Question:
This is what each step is doing right now:
1 . I paste a column of names from excel
2 . Organizes them in a list ... e.g. ['a','b','c']
3 . I select a text file on the finder item which is an input in the 2nd python script (#4) but the problem is that I also need the list generated from #2 in my script
4 . This script is supposed to use the list from #2 and the file selected by #3
When I didn't have #3 in there it was working fine because I used the sys.argv<URL> to get the variable to transfer but i don't know how to skip feeding that into "Ask for Finder Item" and straight into #4
'''
my_list = sys.argv[1] #from step 2
my_file = sys.argv[2] #selected from step 3
'''
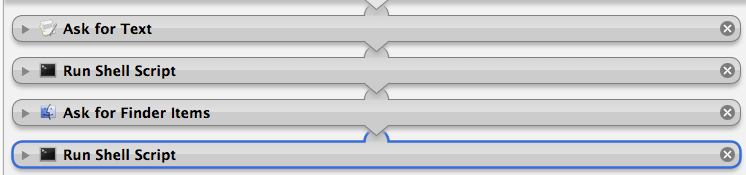
Answer: Unless you select "Ignore this action's input" in #3, it will just append the selected file(s) to output from script #2 as its output, so script #4 will get them.
The problem is that you get an implicit "Conversion from Text to Files/Folders" feeding #2 into #3. So, if #2's output is a list of strings that look like pathnames but aren't, they will get converted into pathnames to files that don't exist, which will get converted into references to files that don't exist, which will just get dropped when #3's output gets converted back to text for #4.
---
The easy way around this (conceptually easy; it does mean a bit of extra code...) is to have script #2 store the list in a temporary file, and print out the filename. That filename will pass through the conversions and come out the other end just fine, so script #4 can open and read the file to get the list back.
To take a silly example, let's say you were doing this:
'''
import sys
new_list = sorted(sys.argv[1:])
print '
'.join(new_list)
'''
Instead, do this:
'''
import sys
import tempfile
new_list = sorted(sys.argv[1:])
with tempfile.NamedTemporaryFile('w', delete=False) as f:
f.write('
'.join(new_list))
print f.name
'''
Then, in script #4, instead of this:
'''
import sys
new_list = sys.argv[1:-1]
step3 = sys.argv[-1]
'''
... do this:
'''
import sys
with open(sys.argv[1]) as f:
new_list = list(f)
os.remove(sys.argv[1])
step3 = sys.argv[2]
'''
Of course in a more realistic example, you'd probably want to use, e.g., 'pickle.dump' instead of just ''
'.join', but this should be enough to show the idea.